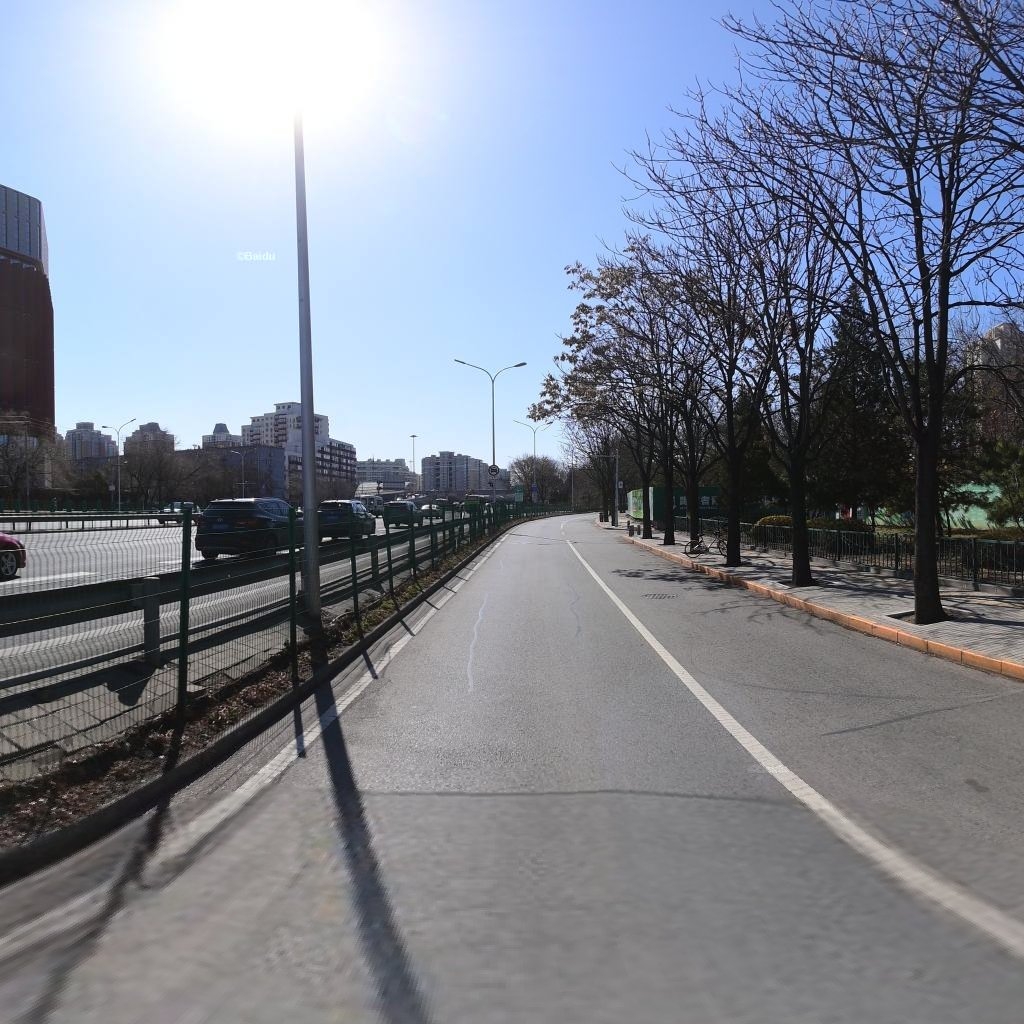
Region: Chaoyang
Road damage annotations: longitudinal patch, transverse patch, transverse patch, longitudinal patch, manhole cover